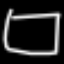
Label: square